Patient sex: M
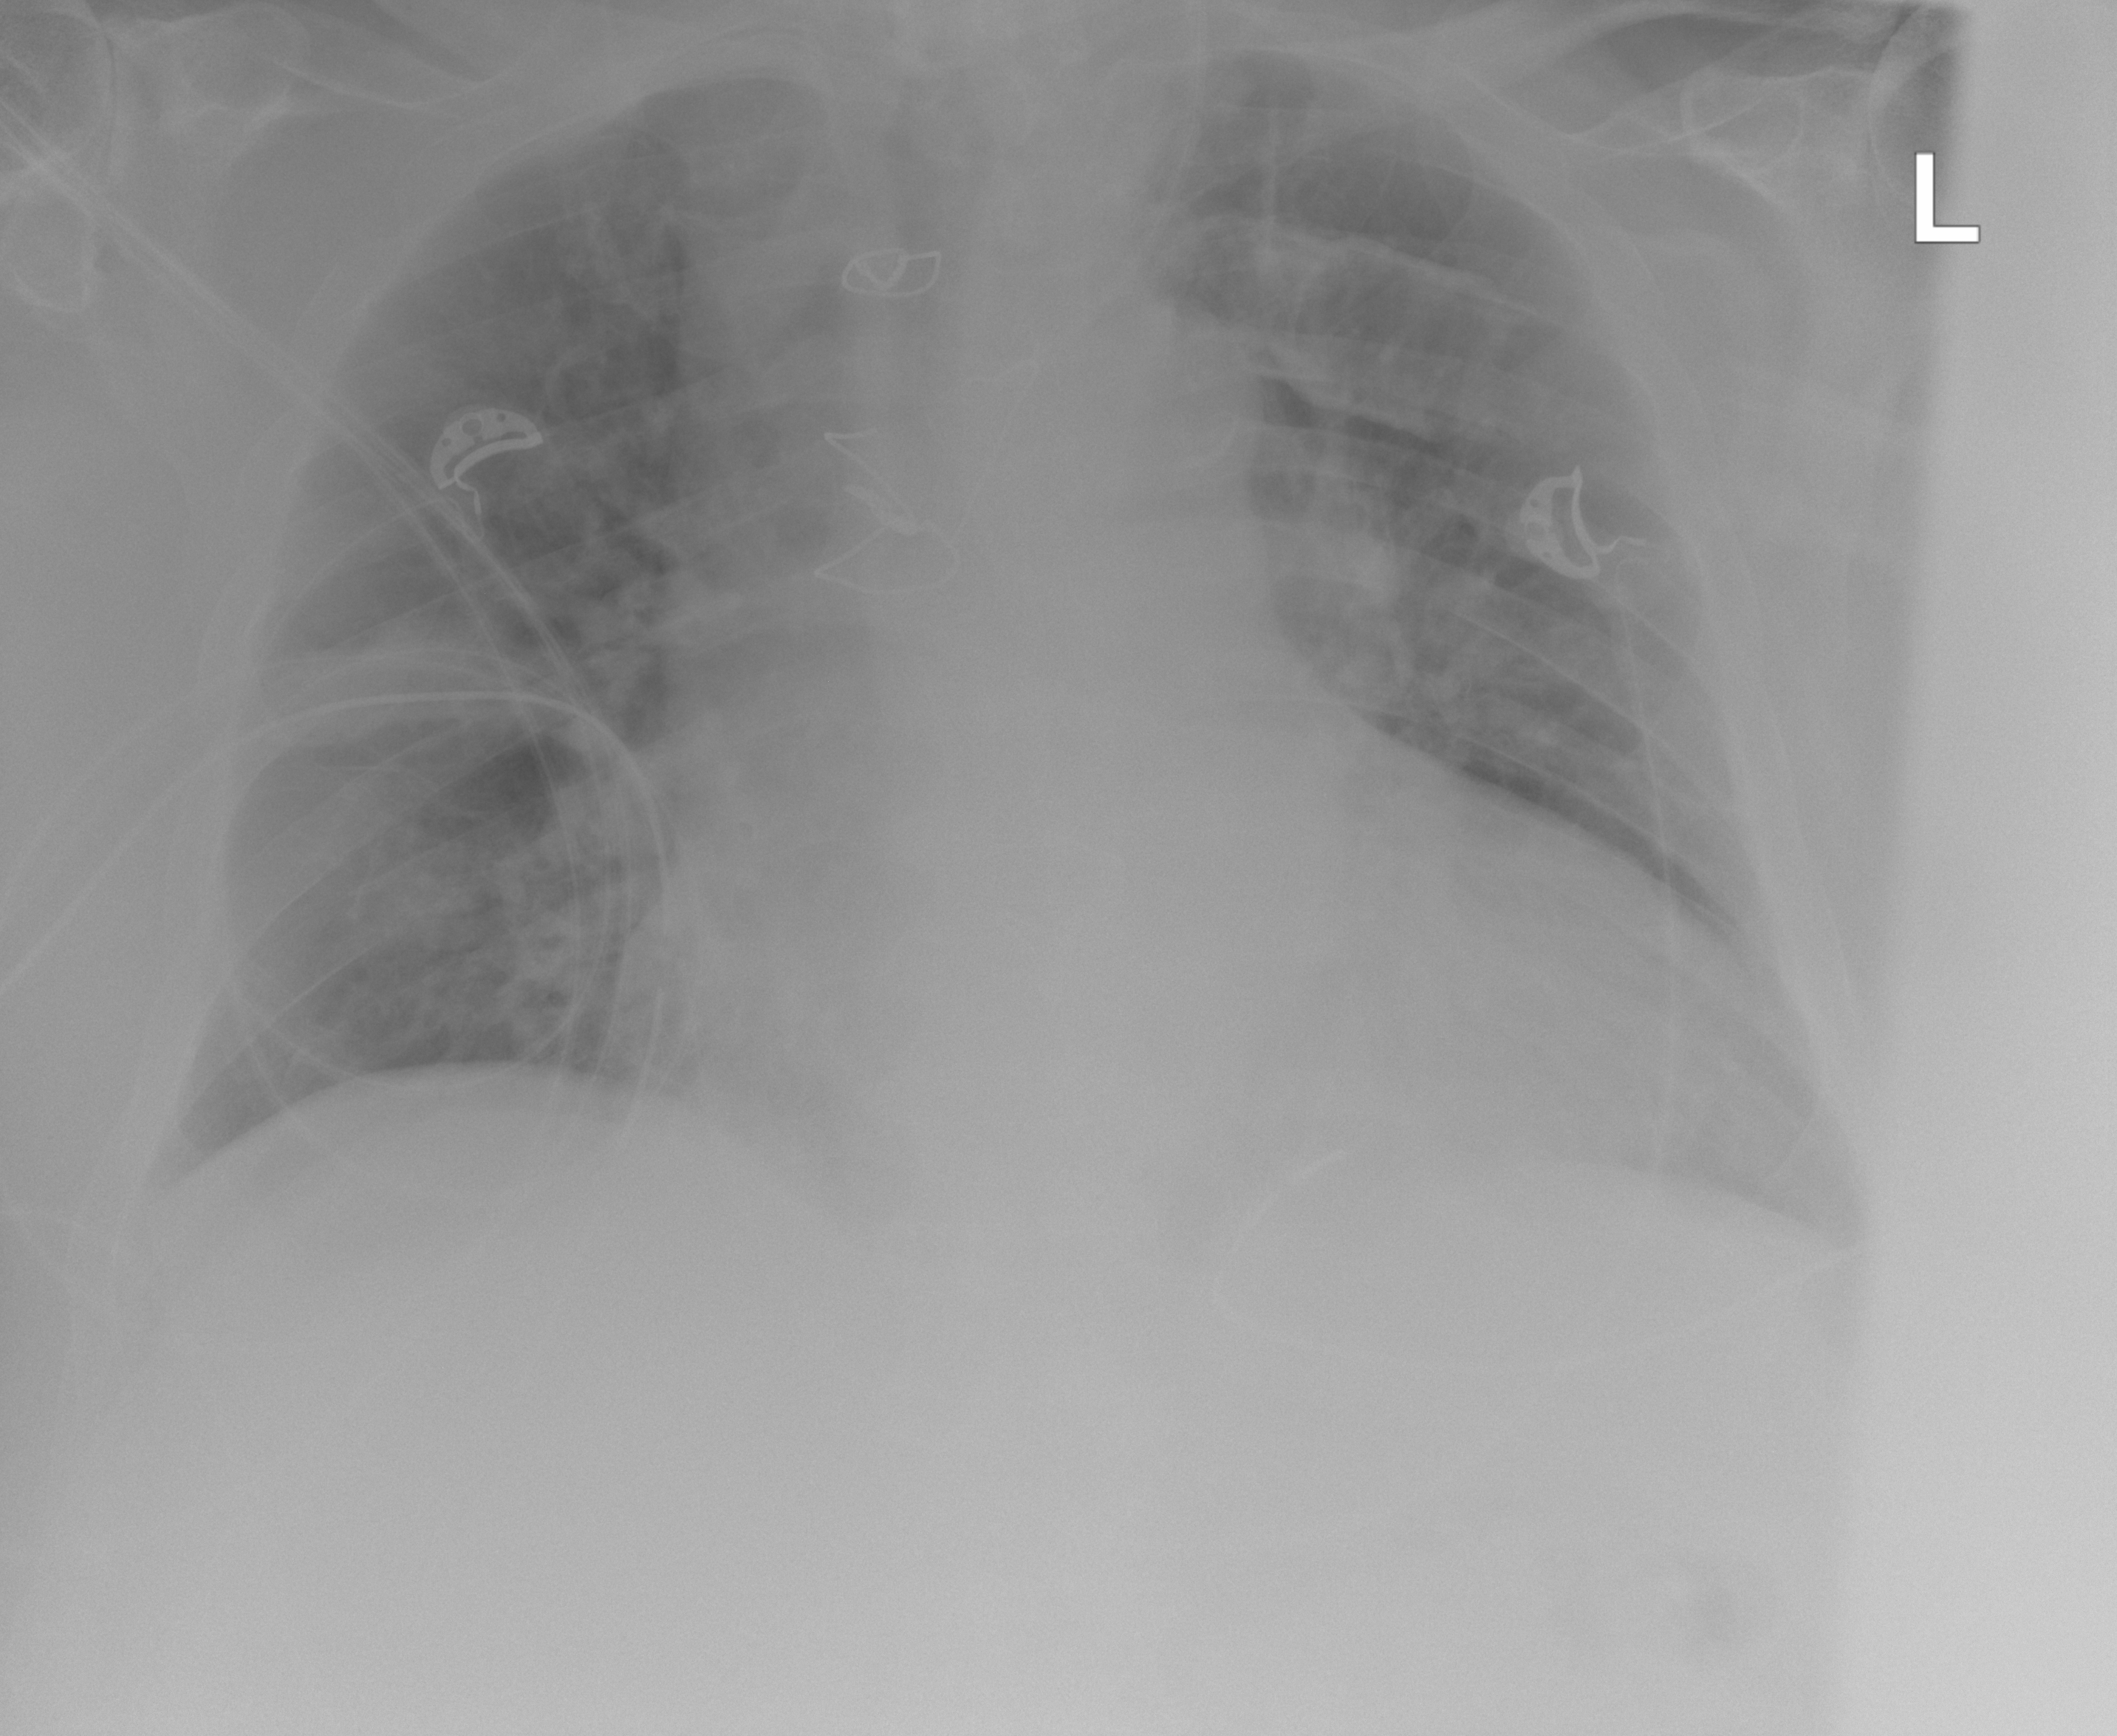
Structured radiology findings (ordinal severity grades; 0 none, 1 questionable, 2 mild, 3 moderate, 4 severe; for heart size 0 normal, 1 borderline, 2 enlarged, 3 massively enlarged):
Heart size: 2
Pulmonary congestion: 0
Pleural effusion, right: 0
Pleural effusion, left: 1
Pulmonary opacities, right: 0
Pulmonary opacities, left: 0
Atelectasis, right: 0
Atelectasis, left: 2